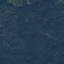
Label: Forest